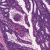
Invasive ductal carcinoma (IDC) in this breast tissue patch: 0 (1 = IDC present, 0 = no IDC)